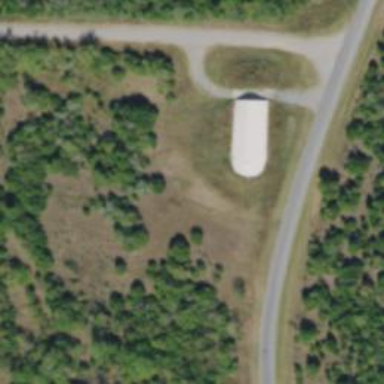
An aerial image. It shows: Military bunker for protection and defense.